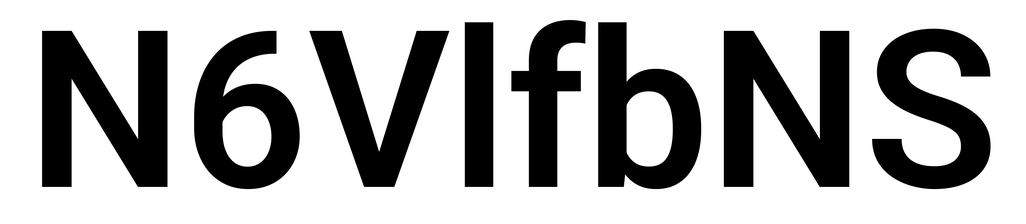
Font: Roboto_SemiBold